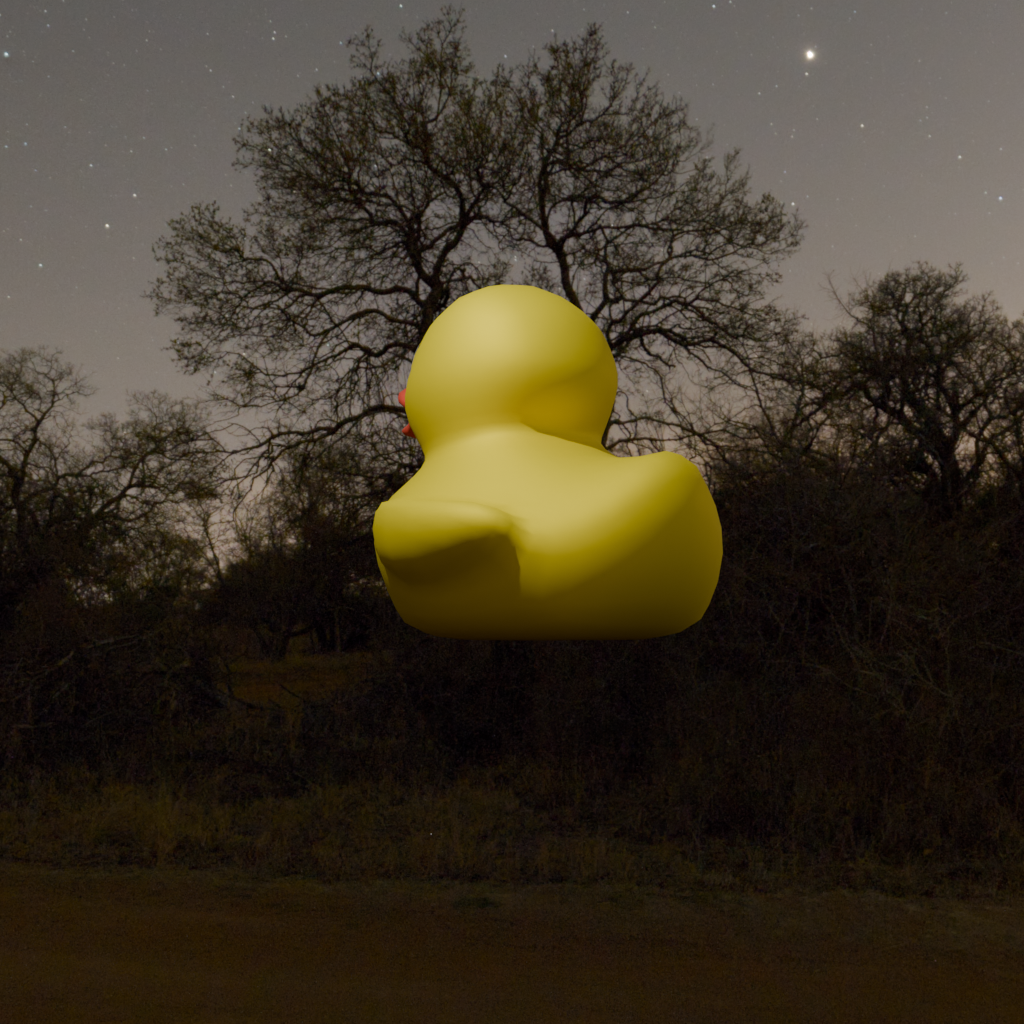
an image of a yellow rubber duck seen from <back_left> in a starry sky over a savanna at night.